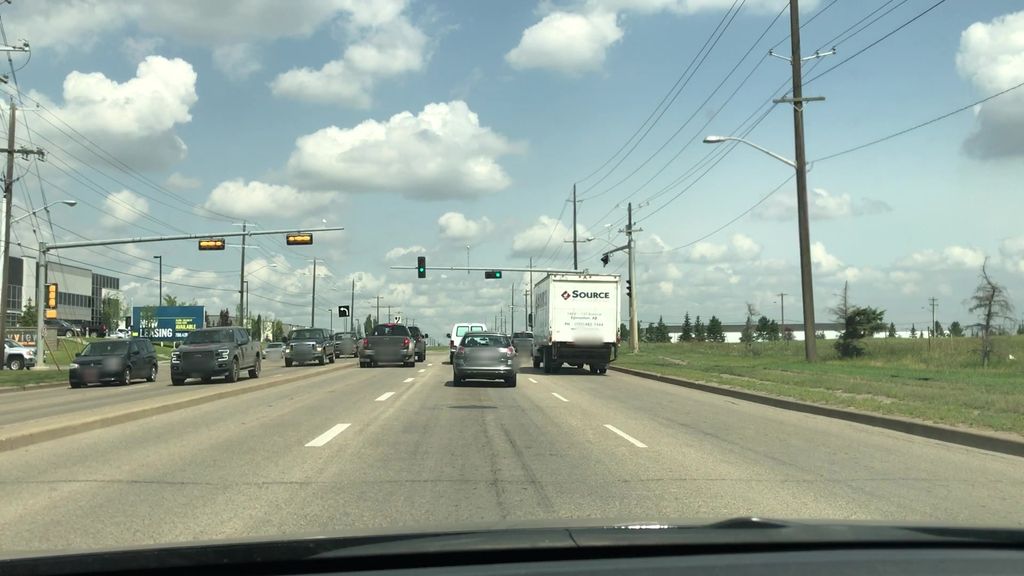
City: edmonton